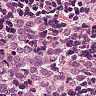
Metastatic tissue present: yes